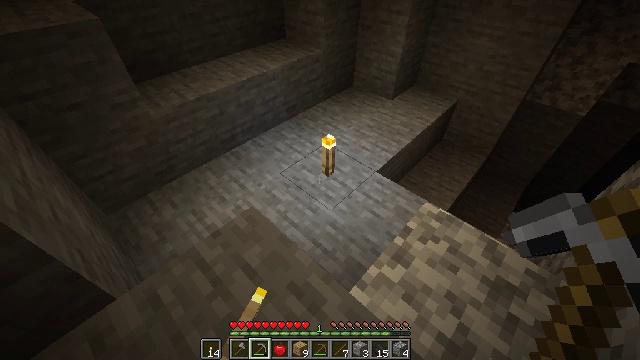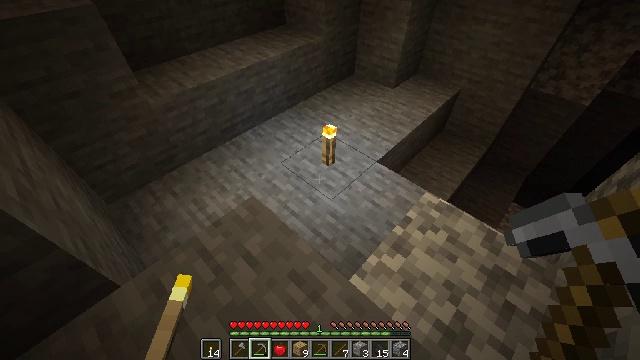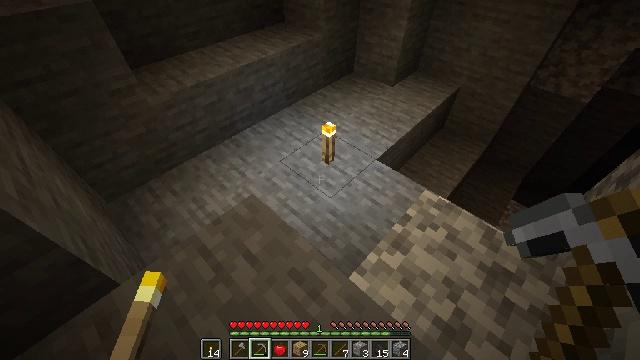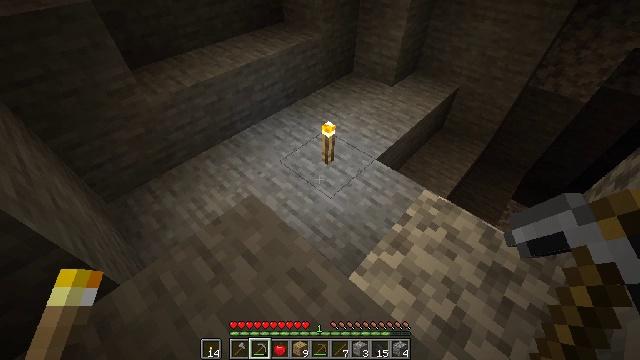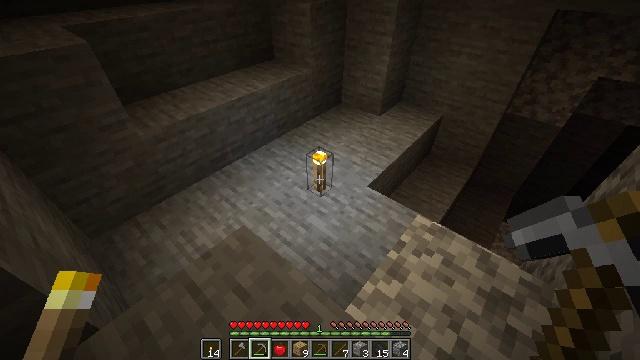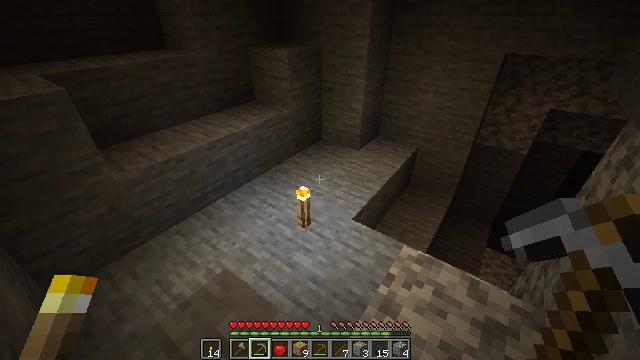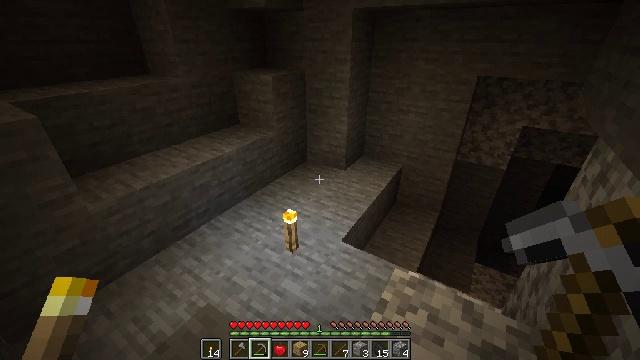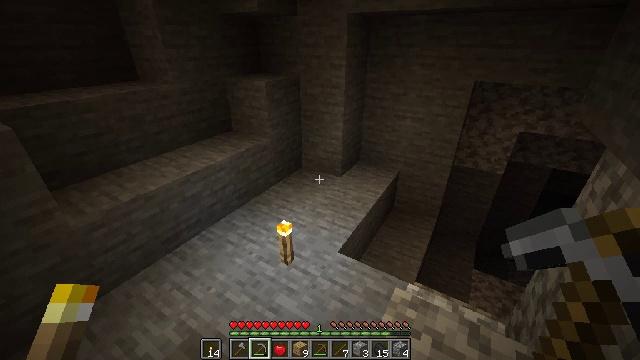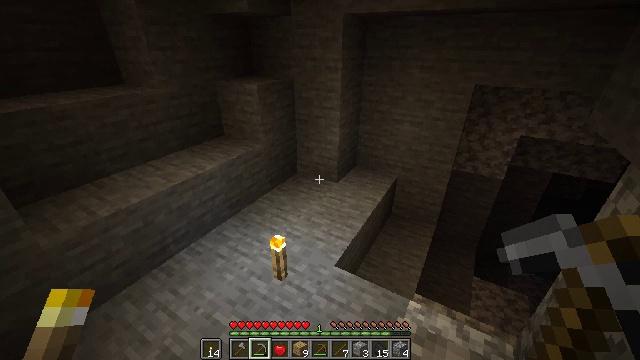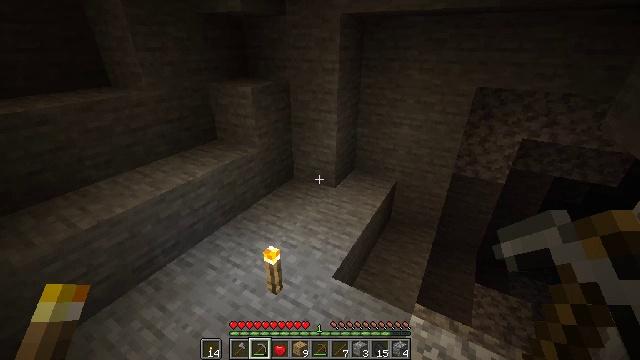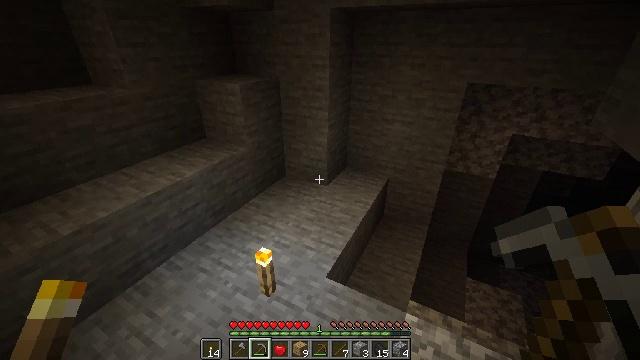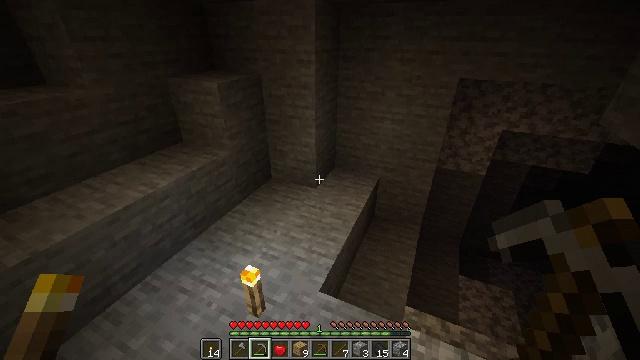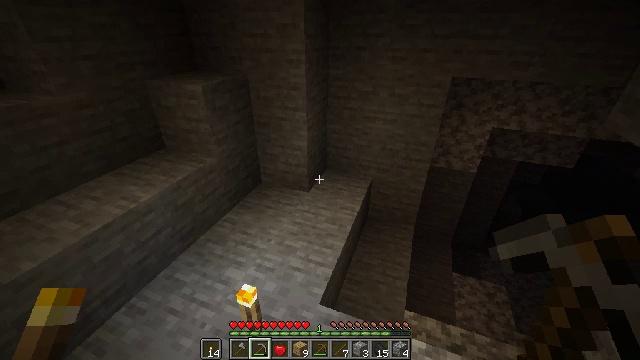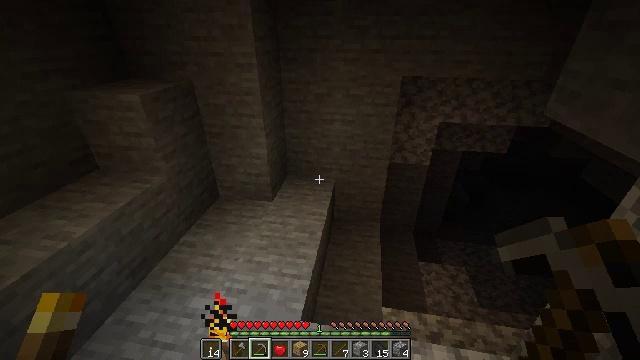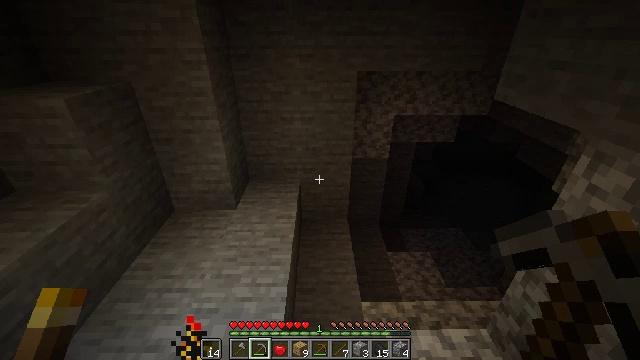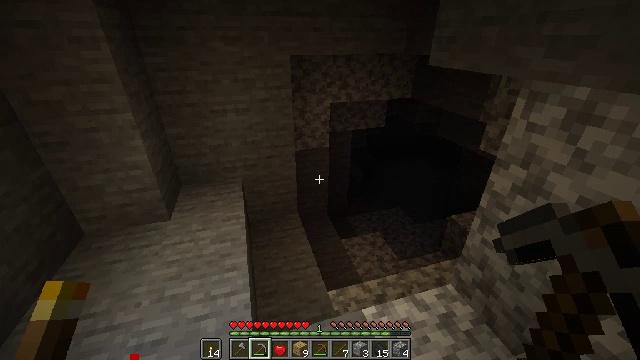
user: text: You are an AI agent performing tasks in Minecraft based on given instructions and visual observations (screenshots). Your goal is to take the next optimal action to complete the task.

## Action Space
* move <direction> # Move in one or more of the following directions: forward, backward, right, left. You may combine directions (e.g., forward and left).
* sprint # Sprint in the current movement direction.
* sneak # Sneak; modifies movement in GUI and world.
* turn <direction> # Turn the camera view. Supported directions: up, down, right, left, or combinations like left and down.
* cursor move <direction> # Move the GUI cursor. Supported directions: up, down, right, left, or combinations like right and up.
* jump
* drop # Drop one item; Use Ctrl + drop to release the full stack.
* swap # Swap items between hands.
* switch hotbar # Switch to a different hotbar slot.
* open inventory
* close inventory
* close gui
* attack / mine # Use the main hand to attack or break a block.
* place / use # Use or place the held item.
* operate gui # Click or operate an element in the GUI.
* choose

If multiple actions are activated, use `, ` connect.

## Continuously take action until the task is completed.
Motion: motion action
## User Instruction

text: Gather the torch from its position.
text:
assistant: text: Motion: turn down
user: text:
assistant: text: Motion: no_op
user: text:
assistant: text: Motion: no_op
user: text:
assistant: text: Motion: turn right and up
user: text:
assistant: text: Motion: turn right and up
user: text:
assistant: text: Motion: move forward, turn right and up
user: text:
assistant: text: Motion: move forward, turn right
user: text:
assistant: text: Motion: move forward
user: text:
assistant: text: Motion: move forward
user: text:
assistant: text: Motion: move forward, turn right
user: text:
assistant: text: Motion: move forward and move left, turn right
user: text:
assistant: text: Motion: move forward and move left, turn right
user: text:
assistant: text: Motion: move forward and move left, turn right
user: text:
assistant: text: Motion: move forward and move left, turn right
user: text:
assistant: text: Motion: move forward and move left, turn right
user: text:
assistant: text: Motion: move forward and move left, turn right and up
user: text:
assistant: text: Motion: move forward and move left, turn up
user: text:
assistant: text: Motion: move forward and move left
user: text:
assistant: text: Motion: move forward and move left
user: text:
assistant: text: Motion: move forward and move left
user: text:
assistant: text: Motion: move forward and move left
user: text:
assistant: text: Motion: move left, turn down
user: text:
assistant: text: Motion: move left, turn right and down
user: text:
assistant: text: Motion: turn right and down
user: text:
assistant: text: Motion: turn right
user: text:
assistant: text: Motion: turn right
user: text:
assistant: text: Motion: turn right and down
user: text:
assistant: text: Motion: turn right and down
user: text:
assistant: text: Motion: turn right and down
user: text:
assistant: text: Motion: move back, turn right and up